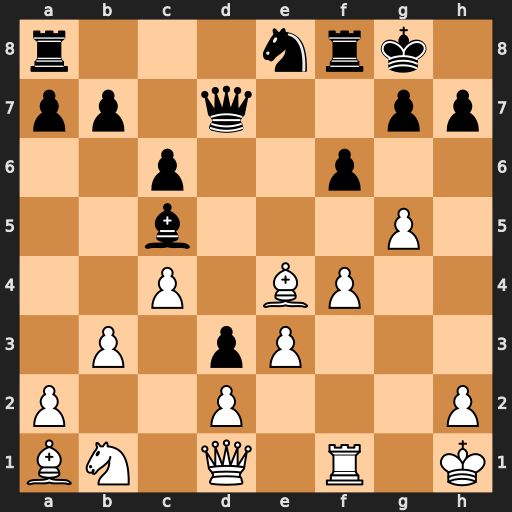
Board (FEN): r3nrk1/pp1q2pp/2p2p2/2b3P1/2P1BP2/1P1pP3/P2P3P/BN1Q1R1K
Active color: w
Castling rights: -
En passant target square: -
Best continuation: Bxh7+ Kxh7 Qh5+ Kg8 g6